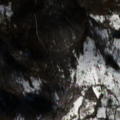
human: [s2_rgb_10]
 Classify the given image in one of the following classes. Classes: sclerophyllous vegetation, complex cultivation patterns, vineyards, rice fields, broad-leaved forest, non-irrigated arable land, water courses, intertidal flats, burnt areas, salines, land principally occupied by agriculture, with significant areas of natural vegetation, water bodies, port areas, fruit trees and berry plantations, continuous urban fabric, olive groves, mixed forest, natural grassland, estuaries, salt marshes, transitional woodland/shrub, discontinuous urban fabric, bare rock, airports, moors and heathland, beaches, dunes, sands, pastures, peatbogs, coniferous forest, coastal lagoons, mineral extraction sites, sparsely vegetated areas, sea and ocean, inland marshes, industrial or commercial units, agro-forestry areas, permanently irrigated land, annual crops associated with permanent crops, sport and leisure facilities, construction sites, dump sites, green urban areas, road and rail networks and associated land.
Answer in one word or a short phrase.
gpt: complex cultivation patterns, land principally occupied by agriculture, with significant areas of natural vegetation, broad-leaved forest, transitional woodland/shrub